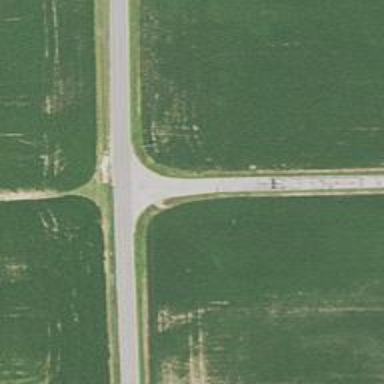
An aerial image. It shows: Tertiary road.